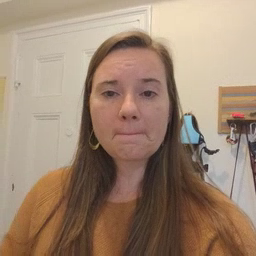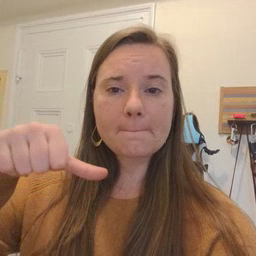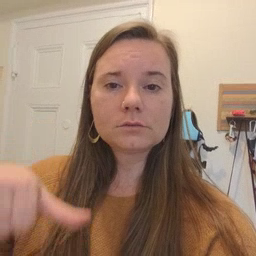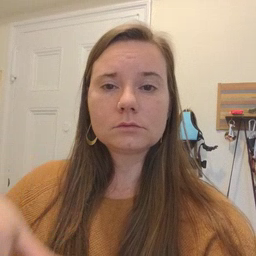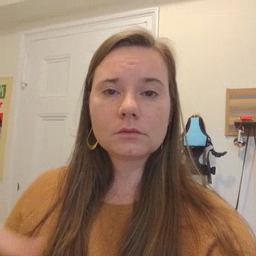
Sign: puzzle